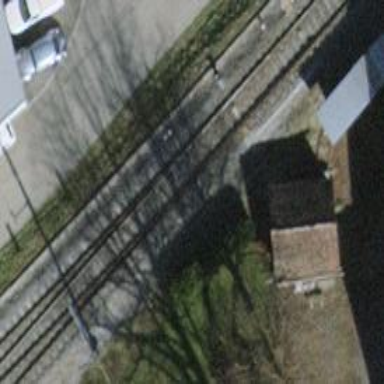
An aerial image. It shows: Single railway track with electrified contact line.